Question: What is the view used to create the Template Chooser view in the iWork apps on iPad?

How can I create a view like that on iPad, and what would be a best way to implement it on iPhone considering screen size constraints.
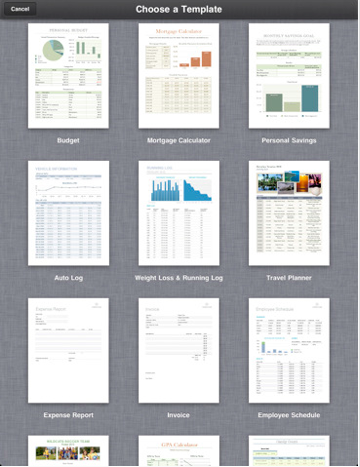
Answer: There isn't any built-in view that will provide that functionality. Which means there will be quite some work to duplicate that functionality.
What you can try is:
1) Create a new 'UIViewController' with a nib.
2) Add the top bar and an 'UIScrollView' with opaque = NO and alpha = 0.
3) If you have a fixed number of "templates" they can be added directly in the nib. You should be able to use 'UIImageView'
4) Otherwise you can add the "templates" dynamically in e.g. 'viewDidLoad'. The only part which can be a little bit tricky is calculating the frame. The following pseudo code should get you started.
'''
int MARGIN = 20;
float templateWidth = self.scrollView.bounds.size.width / 3;
float templateHeight = 300;
for (int i = 0; i < [templates count]; i++) {
int row = i / 3;
int col = i % 3;
float x = MARGIN + col * templateWidth;
float y = MARGIN + row * templateHeight;
CGRect templateFrame = CGRectMake(x, y, width - 2 * MARGIN, height - 2 * MARGIN);
// initialize 'UIImageView' or similar
templateView.frame = templateFrame;
[self.scrollView addSubView:templateView];
}
self.scrollView.contentSize = CGSizeMake(self.scrollView.bounds.width, /* max bottom of templates */);
}
'''
After you have got the layout perfected the rest should be quite straightforward since you only need to respond to taps on your template images. Take a look at 'UITapGestureRecognizer' for one way of doing that.
Regarding the iPhone. I would probably do it in the way you select a document in the iWorks apps. Only one template is displayed on screen at the time and you swipe left/right to choose. But it all depends on the context. Perhaps a table view is better suited for the iPhone.
Good luck!